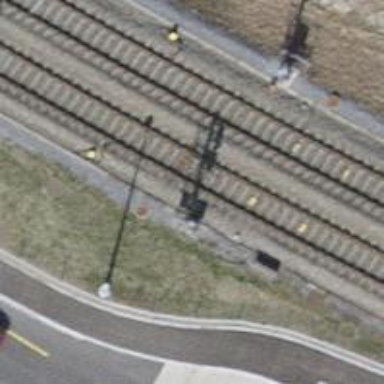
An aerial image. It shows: Railway signal.